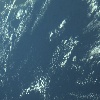
Label: water